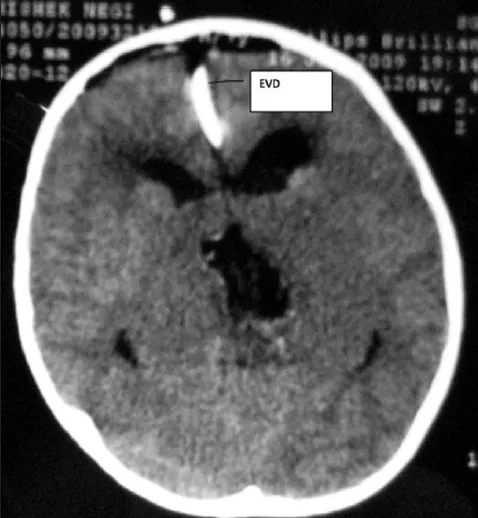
Axial section of noncontrast CT scan of head on postoperative day 1, showing external ventricular drain in situ with tumor cavity.
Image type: radiology (ct)